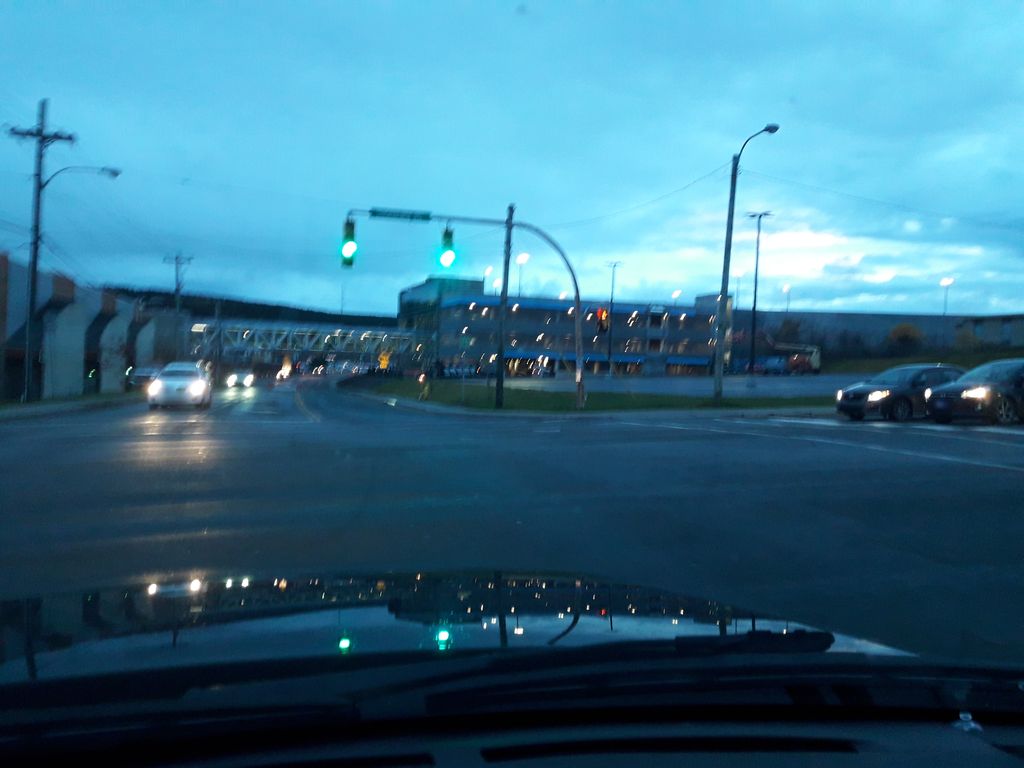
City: st_johns